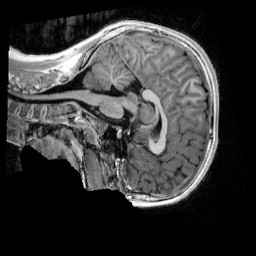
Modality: UNIT1_denoised
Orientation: sagittal
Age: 9
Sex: male
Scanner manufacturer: siemens
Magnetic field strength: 3 T
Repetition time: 4 s
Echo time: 0.00303 s